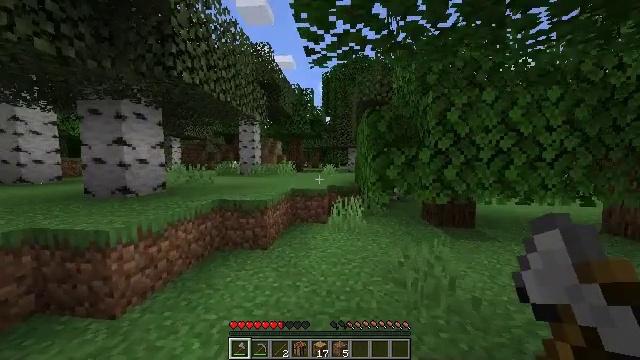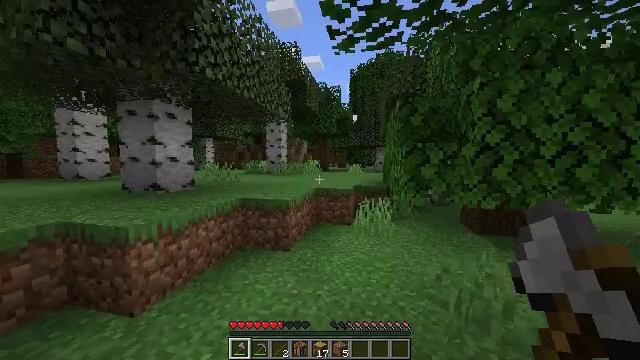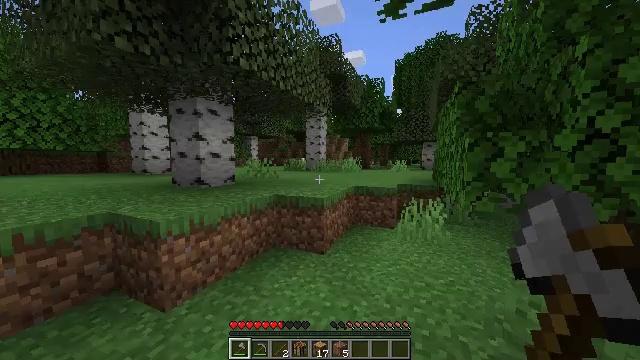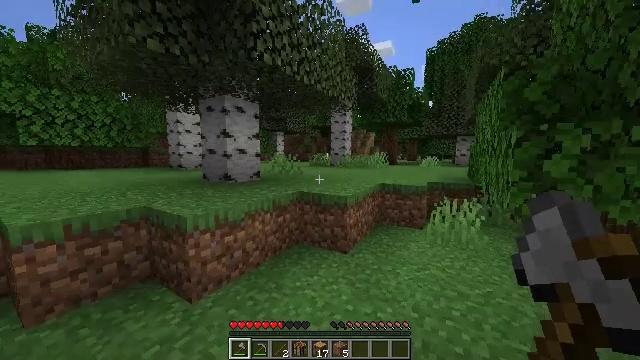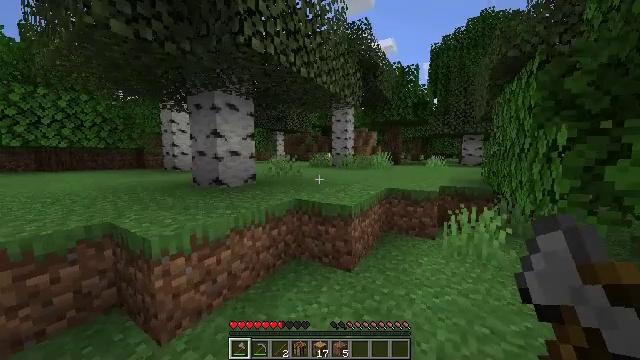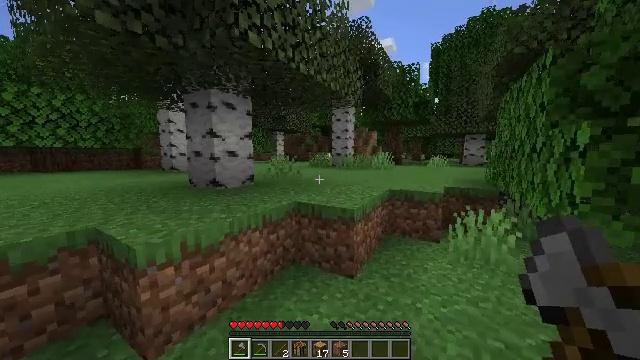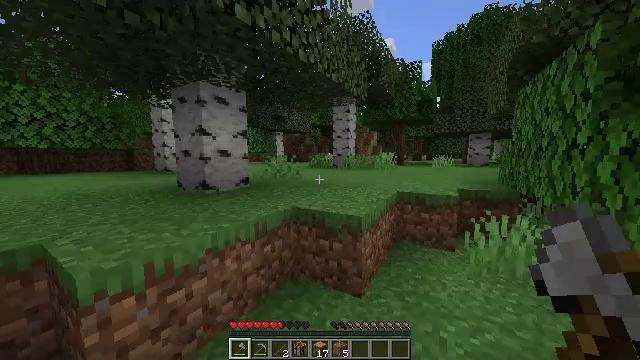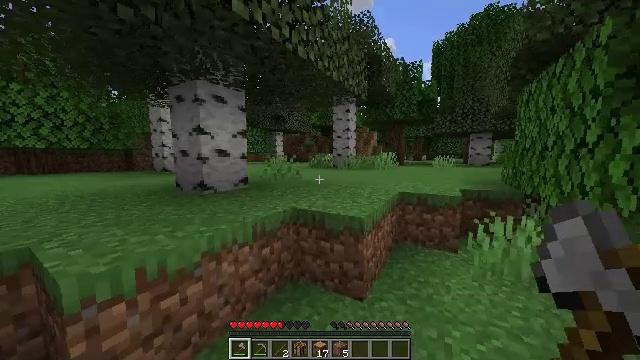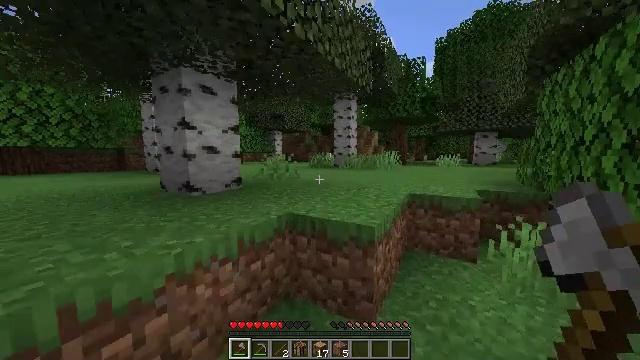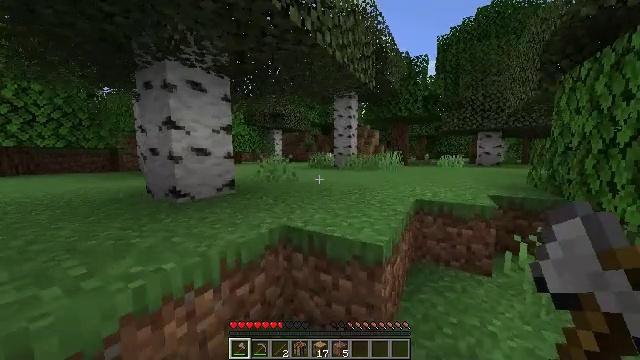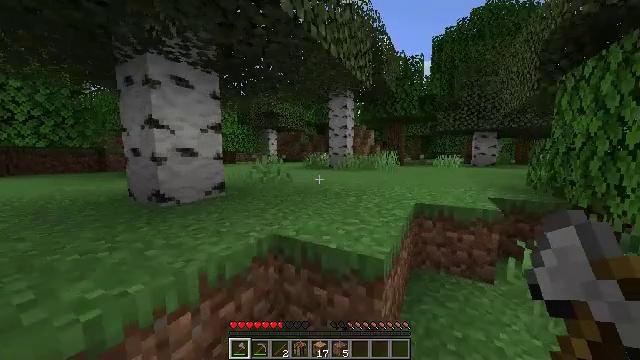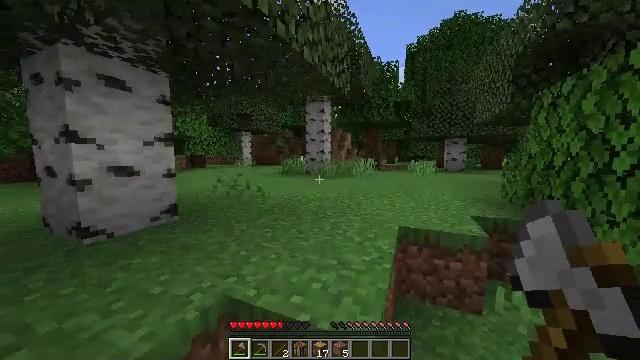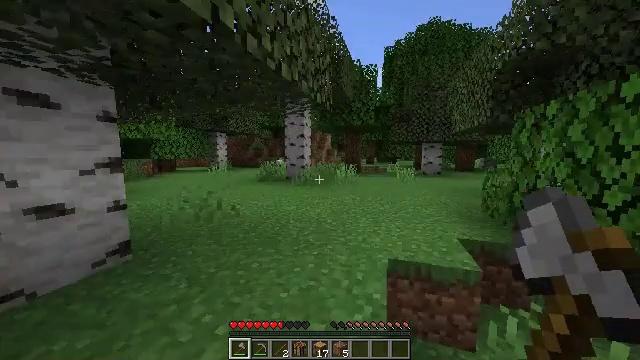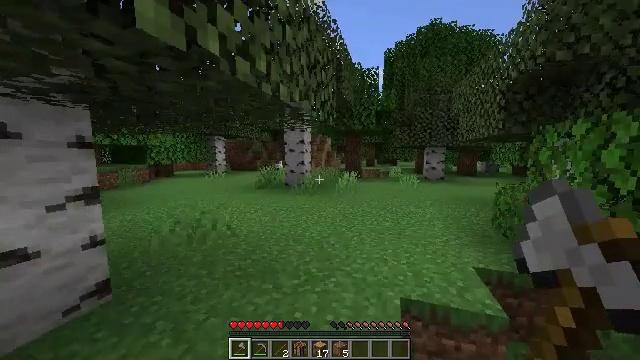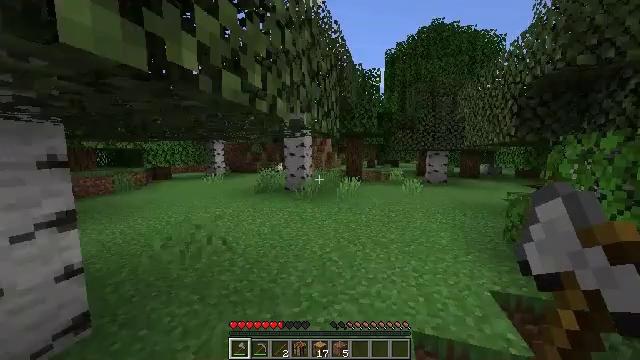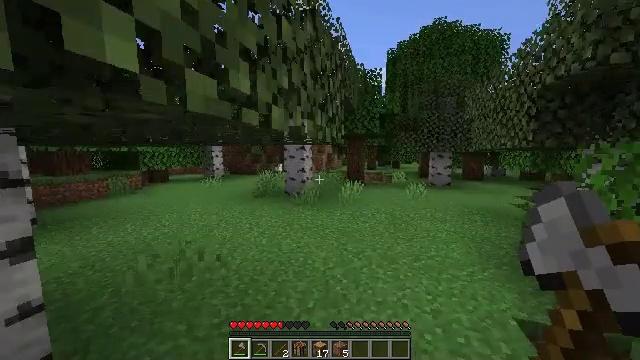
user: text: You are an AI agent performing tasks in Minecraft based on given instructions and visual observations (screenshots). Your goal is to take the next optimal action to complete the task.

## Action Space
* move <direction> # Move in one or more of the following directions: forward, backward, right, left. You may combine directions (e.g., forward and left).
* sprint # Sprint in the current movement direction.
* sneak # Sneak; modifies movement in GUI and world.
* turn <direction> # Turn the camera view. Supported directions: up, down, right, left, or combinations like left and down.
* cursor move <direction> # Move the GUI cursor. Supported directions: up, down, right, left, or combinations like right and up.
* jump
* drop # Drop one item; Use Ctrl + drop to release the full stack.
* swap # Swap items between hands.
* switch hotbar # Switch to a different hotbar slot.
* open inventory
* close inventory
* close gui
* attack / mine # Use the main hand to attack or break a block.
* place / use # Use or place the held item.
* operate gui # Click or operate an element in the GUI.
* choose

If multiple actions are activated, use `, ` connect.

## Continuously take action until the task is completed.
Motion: motion action
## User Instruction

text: Put out the fire.
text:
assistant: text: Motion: move forward, sprint, turn left
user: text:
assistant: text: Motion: move forward, sprint, turn left
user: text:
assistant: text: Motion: move forward, sprint, turn left and down
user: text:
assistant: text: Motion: move forward, sprint
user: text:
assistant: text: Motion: move forward, sprint
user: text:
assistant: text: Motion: move forward, sprint
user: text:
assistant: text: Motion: move forward, sprint
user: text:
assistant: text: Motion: move forward, sprint
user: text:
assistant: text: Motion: move forward, sprint
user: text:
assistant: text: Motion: move forward, sprint, turn right
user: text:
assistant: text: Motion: move forward, sprint, turn right, jump
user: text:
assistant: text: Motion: move forward, sprint, turn right, jump
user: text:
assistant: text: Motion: move forward, sprint, jump
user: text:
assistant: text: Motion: move forward, sprint, jump
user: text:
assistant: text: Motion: move forward, sprint, jump
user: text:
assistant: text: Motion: move forward, sprint
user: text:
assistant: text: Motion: move forward, sprint
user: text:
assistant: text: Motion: move forward, sprint, turn left
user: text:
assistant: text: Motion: move forward, sprint, turn left
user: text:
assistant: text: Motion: move forward, sprint, turn left
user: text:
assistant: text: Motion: move forward, sprint, turn left
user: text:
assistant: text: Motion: move forward, sprint, turn left
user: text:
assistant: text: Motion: move forward, sprint, jump
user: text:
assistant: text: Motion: move forward, sprint, jump
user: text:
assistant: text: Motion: move forward, sprint, jump
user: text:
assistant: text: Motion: move forward, sprint, jump
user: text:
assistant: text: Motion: move forward, sprint
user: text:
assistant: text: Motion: move forward, sprint
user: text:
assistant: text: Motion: move forward, sprint
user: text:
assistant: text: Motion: move forward, sprint, turn right